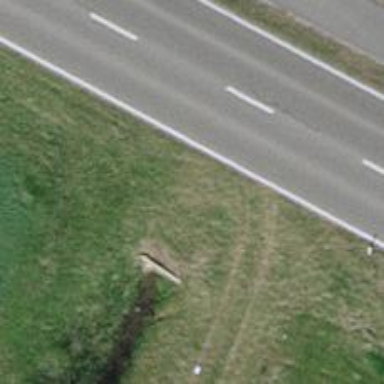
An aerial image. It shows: There is tunnel.